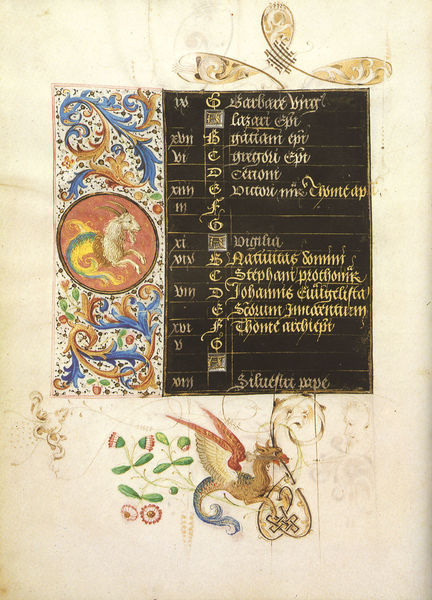
Titel: Stundenbuch der Maria von Burgund
Künstler: Liévin van Lathem
Institution: Wien, Österreichische Nationalbibliothek
Schlagwörter: blau, blätter, gelb, blume, blumen, schwarz, rot, muster, gold, blatt, kreis, ranken, schrift, farben, papst, buch, medaillon, erdbeeren, seite, buchseite, schnörkel, hörner, medaille, ziege, drachen, drache, handschrift, fantasiewesen, latein, lateinisch, steinbock, fabeltier, manuskript, inhaltsverzeichnis, fantasiegestalt, ziegenfisch, krigel